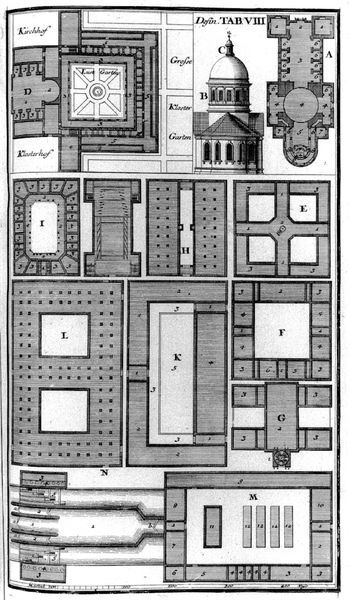
Titel: Typenentwürfe für öffentliche Gebäude
Künstler: Leonhard Christoph Sturm
Schlagwörter: bäume, fenster, laterne, säule, säulen, tisch, zeichnung, zimmer, haus, park, schloss, architektur, möbel, kirche, brunnen, turm, garten, modell, ansicht, kuppel, deutsch, rechtecke, archtektur, rechteck, linie, druck, schwarzweiß, buchstaben, räume, quadrate, apsis, chor, beete, plan, geometrie, quadrat, tabelle, grundriss, maßstab, bauplan, grundrisse, kirchhof, rabatten